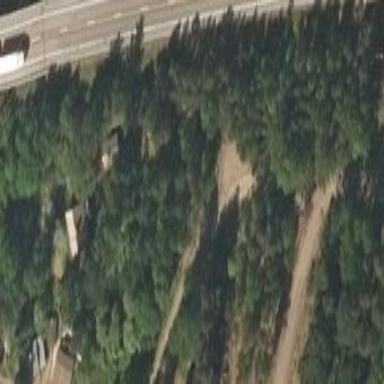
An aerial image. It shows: Evergreen woodland with needle-leaved trees.